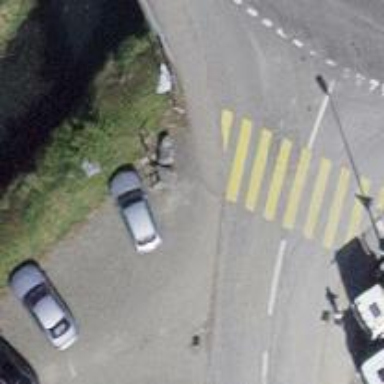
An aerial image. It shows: Sidewalk along the footway.